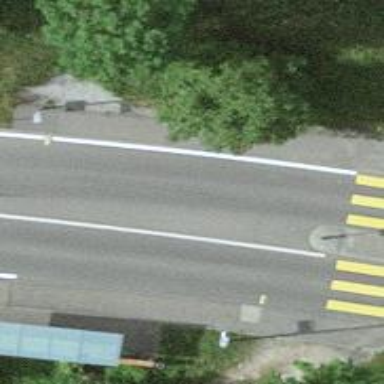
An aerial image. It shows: Primary road with asphalt surface and designated cycle lane.